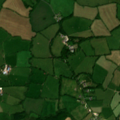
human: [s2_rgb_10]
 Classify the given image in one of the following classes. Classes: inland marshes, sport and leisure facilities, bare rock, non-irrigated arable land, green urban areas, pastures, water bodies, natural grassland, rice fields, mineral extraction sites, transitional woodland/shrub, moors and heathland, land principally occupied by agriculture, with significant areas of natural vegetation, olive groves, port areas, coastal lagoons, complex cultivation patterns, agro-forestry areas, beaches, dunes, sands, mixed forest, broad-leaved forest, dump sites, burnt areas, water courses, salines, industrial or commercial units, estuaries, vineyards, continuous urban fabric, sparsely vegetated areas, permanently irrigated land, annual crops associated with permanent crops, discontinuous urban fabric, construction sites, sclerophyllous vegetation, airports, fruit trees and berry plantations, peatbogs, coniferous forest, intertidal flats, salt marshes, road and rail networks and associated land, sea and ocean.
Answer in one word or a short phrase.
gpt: pastures